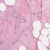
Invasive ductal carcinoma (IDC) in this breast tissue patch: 0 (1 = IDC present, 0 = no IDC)